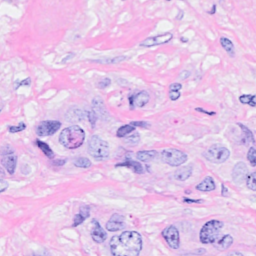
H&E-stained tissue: Breast